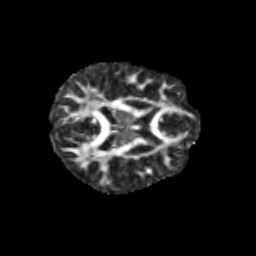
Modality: FA
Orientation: axial
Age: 11
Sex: male
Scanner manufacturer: siemens
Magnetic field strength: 3 T
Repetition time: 3.8 s
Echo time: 0.07 s